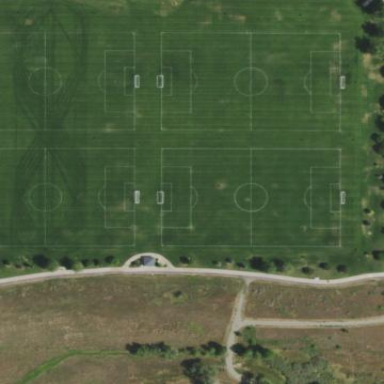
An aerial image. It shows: Soccer pitch with grass surface for leisure and sports.